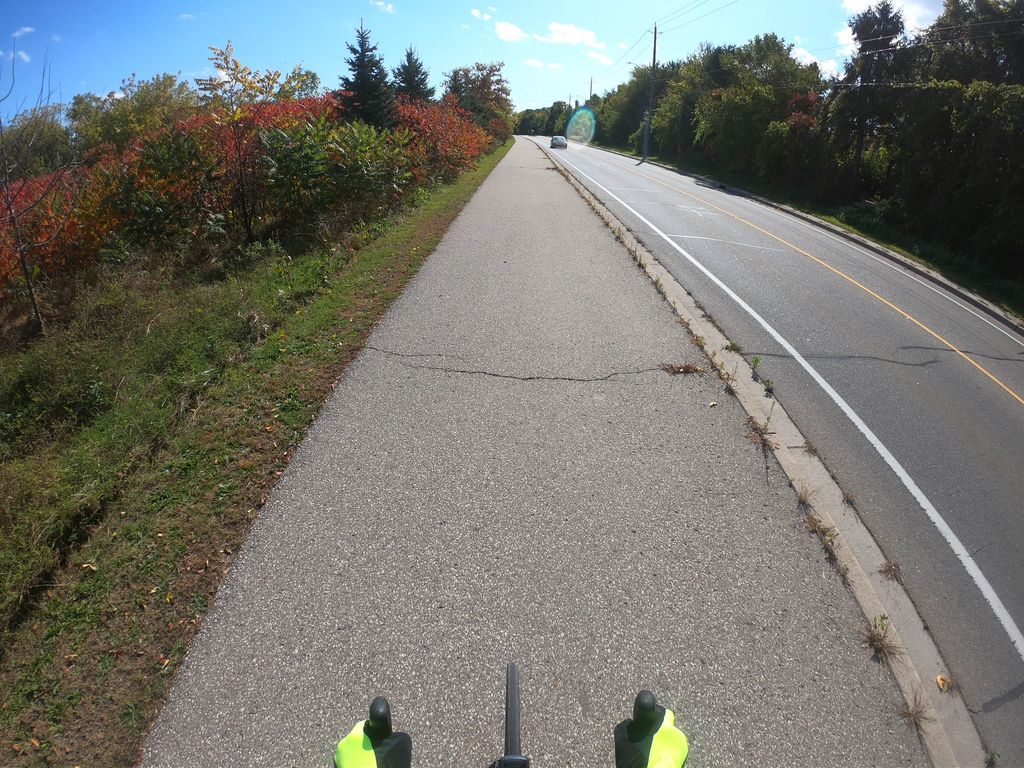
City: kitchener-waterloo